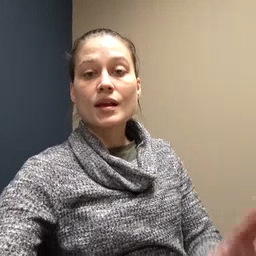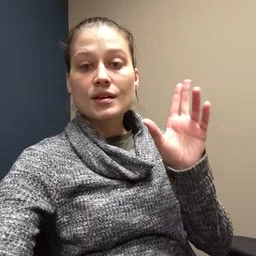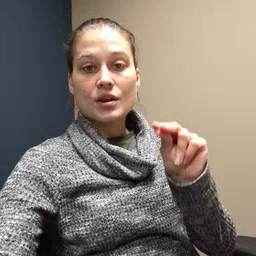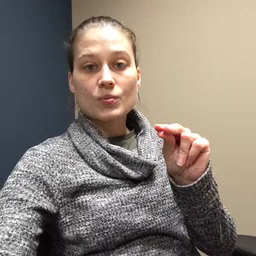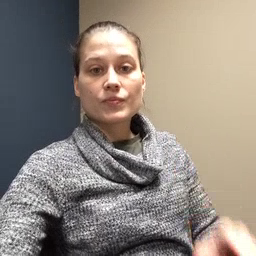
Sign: no